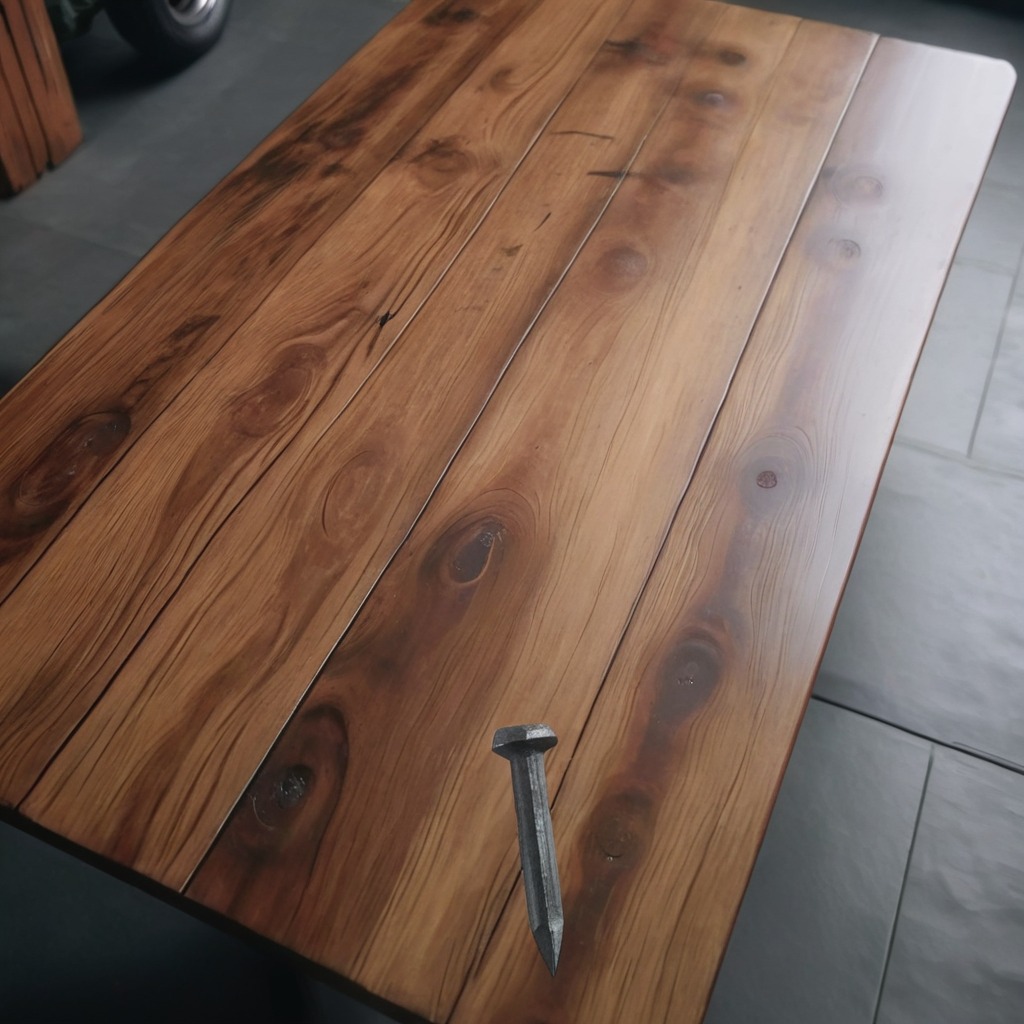
An iron nail is lying on the oil-spilled wooden table in a vintage motorcycle garage.